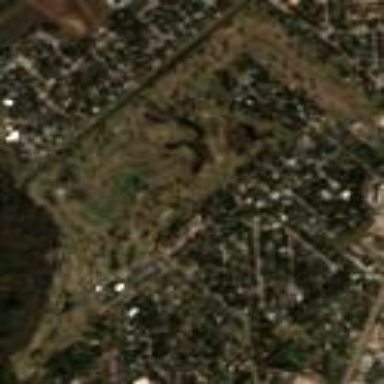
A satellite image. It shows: Golf course.